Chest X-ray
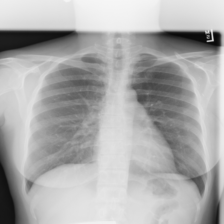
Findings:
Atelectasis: negative
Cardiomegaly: negative
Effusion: negative
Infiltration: negative
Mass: negative
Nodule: negative
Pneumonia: negative
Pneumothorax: negative
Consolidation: negative
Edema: negative
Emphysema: negative
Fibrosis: negative
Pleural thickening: negative
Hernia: negative